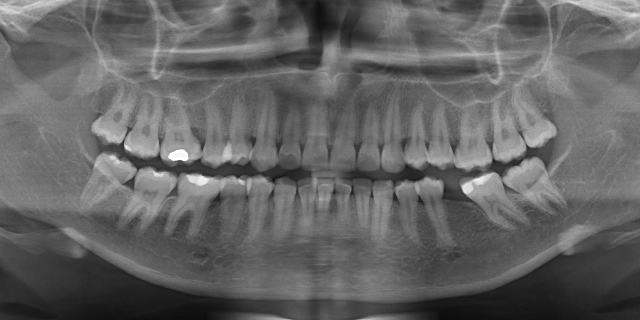
adult